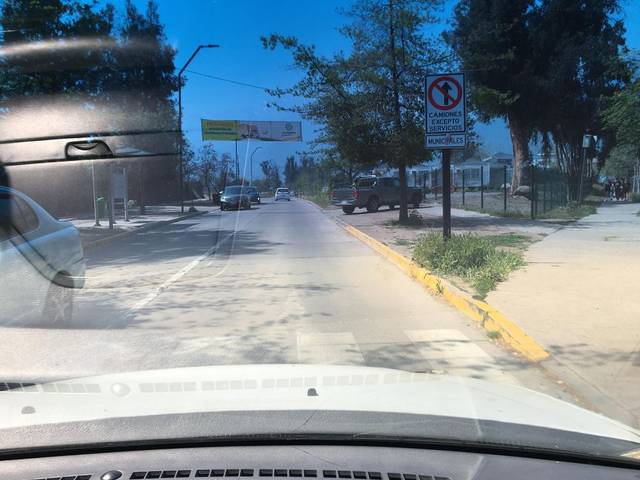
Region: Chile
Coordinates: -33.513, -70.538